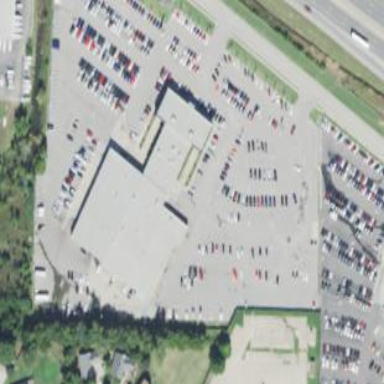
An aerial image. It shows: Car shop building.